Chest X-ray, AP view. Patient: 45 years old, sex M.
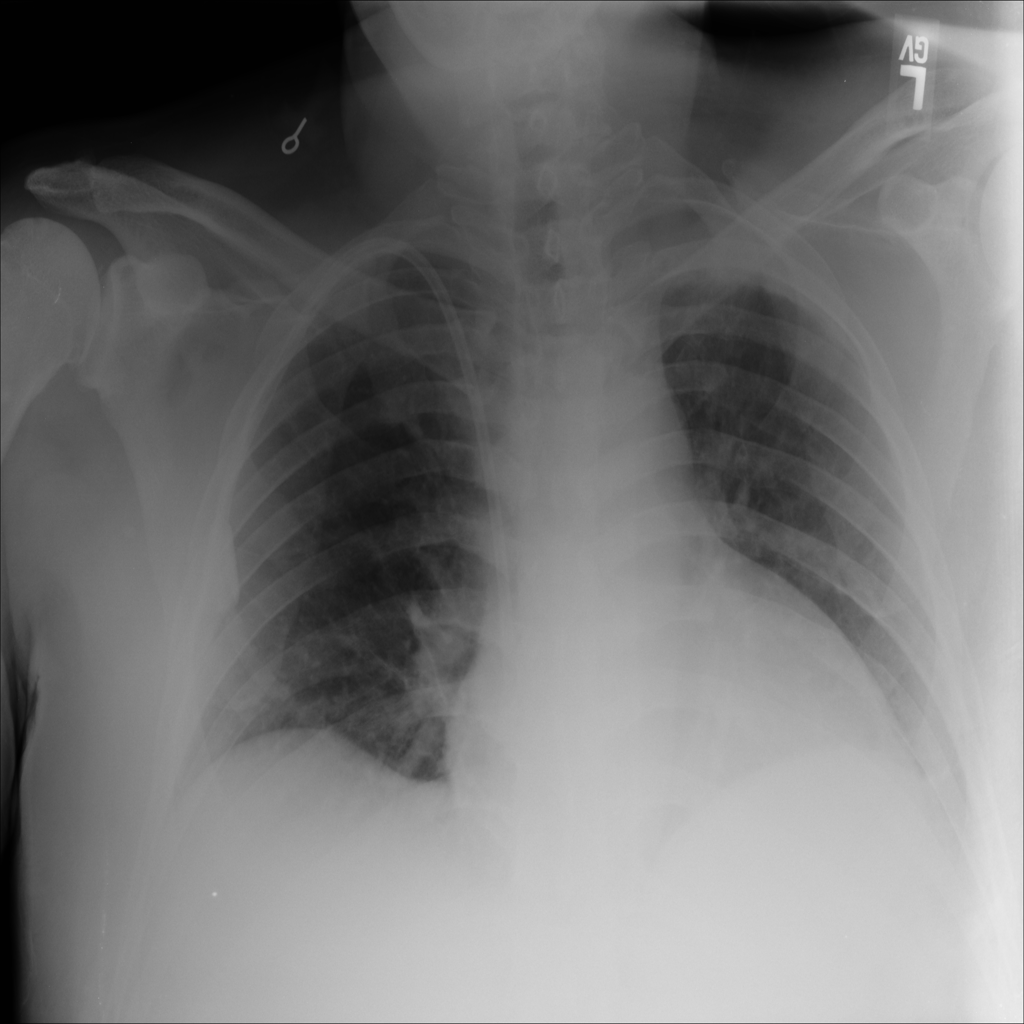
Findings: No Finding